Interaction volume radius: 10 \u00c5
Interaction volume height: 10 \u00c5
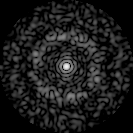
Disorder parameter: 0.828